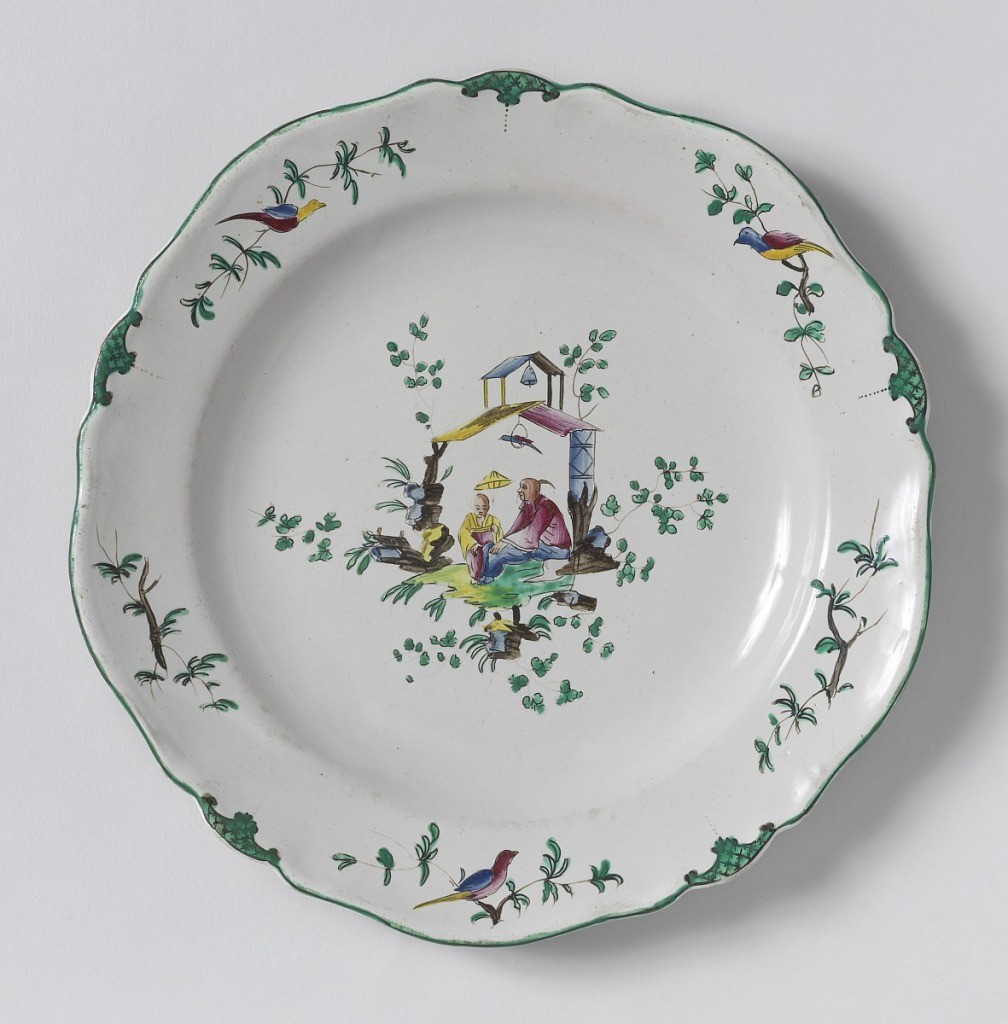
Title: Plate
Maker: Veuve Perrin Factory, France, 1748 - 1803
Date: late 18th century
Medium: Tin-glazed earthenware, overglaze muffle colors
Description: Circular cavetto, scalloped rim irregularly ten-sided. Chinoiserie decoration: seated man and boy holding parasol under double-roofed shelter supporting a bell and a bird, the whole surrounded by foliage. Border of alternating birds and green latticed panels.